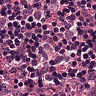
Metastatic tissue present: yes